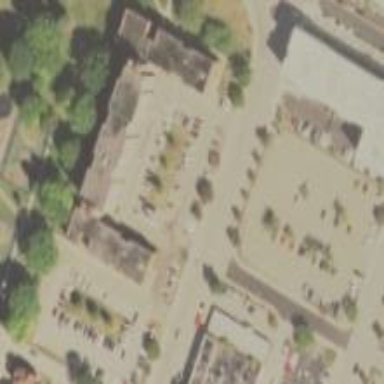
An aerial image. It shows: Retail building.